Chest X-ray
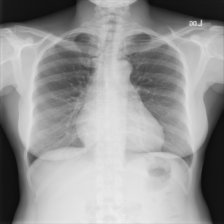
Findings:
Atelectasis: negative
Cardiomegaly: negative
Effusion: negative
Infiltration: negative
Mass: negative
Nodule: negative
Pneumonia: negative
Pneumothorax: negative
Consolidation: negative
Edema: negative
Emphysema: negative
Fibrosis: negative
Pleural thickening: negative
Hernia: negative